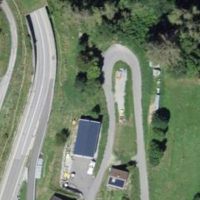
EUNIS habitat code: 45
Species observed at this site:
Ranunculus repens
Knautia arvensis